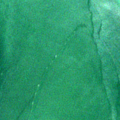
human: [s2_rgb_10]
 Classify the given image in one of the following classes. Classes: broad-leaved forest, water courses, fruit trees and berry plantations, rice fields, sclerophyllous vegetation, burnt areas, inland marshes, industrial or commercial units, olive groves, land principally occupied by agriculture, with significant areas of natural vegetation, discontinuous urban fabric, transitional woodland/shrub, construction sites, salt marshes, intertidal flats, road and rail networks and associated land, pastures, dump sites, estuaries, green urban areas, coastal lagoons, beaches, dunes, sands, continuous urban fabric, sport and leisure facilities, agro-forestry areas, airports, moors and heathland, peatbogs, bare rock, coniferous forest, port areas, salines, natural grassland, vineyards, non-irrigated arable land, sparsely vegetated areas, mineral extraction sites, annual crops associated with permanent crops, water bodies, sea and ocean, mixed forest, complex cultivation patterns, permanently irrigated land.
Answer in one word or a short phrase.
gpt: sea and ocean